Interaction volume radius: 5 \u00c5
Interaction volume height: 10 \u00c5
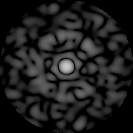
Disorder parameter: 0.8306